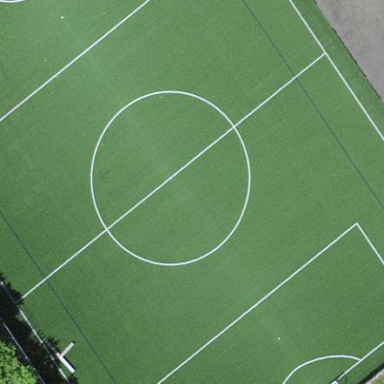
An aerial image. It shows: Soccer pitch with artificial turf designed for leisure and sports activities.